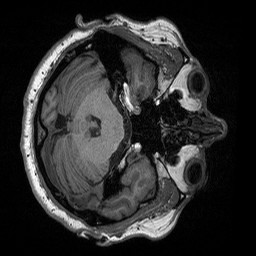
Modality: T1w
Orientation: axial
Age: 54
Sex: male
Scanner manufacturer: siemens
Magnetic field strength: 3 T
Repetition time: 2.4 s
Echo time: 0.00226 s